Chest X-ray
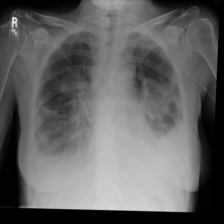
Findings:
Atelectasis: negative
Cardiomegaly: negative
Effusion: positive
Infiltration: negative
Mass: positive
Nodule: negative
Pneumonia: negative
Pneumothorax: negative
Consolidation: negative
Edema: negative
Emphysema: negative
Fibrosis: negative
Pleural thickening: negative
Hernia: negative